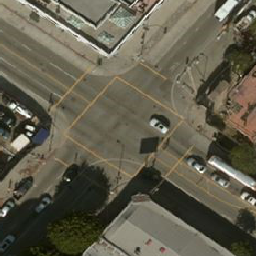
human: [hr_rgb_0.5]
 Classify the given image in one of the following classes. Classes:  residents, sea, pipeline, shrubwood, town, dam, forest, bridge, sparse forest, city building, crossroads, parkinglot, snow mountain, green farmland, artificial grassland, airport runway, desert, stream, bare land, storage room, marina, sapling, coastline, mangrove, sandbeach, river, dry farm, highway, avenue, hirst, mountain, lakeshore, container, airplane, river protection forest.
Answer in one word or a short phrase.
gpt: crossroads